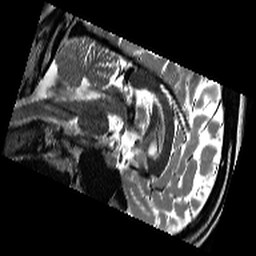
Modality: T2w
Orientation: sagittal